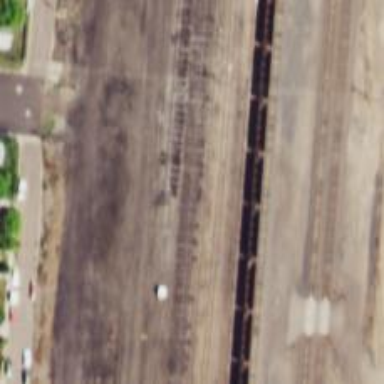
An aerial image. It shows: Railway siding with rails.